Interaction volume radius: 5 \u00c5
Interaction volume height: 20 \u00c5
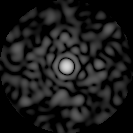
Disorder parameter: 0.8587